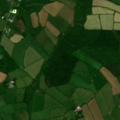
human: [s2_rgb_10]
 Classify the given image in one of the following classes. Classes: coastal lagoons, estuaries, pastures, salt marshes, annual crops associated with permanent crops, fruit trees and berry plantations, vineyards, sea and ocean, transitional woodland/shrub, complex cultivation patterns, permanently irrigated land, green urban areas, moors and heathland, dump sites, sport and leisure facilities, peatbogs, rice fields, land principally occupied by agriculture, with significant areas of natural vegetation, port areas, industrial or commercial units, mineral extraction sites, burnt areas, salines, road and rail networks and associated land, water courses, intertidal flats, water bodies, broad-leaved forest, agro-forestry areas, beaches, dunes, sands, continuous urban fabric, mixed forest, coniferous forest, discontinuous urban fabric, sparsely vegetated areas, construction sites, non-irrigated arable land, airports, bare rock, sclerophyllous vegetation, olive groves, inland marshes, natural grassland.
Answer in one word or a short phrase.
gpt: pastures, coniferous forest